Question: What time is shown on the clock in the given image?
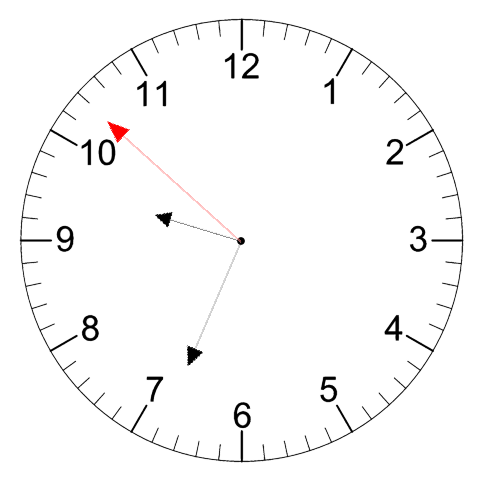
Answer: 09:33:52